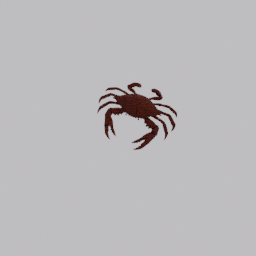
Label: animals